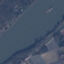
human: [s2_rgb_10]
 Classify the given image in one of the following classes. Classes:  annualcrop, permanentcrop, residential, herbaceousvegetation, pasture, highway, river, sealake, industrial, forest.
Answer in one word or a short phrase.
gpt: River